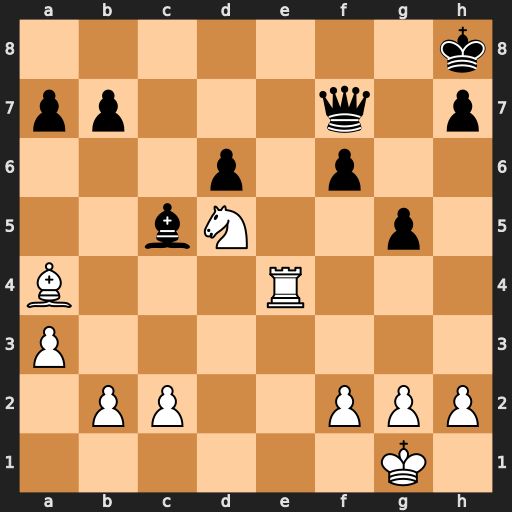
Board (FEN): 7k/pp3q1p/3p1p2/2bN2p1/B3R3/P7/1PP2PPP/6K1
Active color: w
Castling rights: -
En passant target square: -
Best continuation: Re8+ Kg7 Re7 Qxe7 Nxe7